Question: <URL> has the pretty source code listing.

Looking into the source code I get this HTML code.
'''
<pre class="brush: cpp; wrap-lines: false;">
#ifndef PROGRESSSTATE_H_
#define PROGRESSSTATE_H_
class ProgressState {
...
#endif /* PROGRESSSTATE_H_ */
</pre>
'''
It seems to me that the css does the magic. If so, what's the css should look like for having the source code listing?
If not, what's the way to have the source code in HTML?
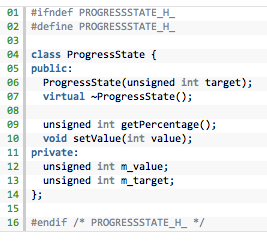
Answer: It is probably using a javascript highlighting library such as <URL>.
The javascript will pick up the CSS class name and use the 'brush' value to highlight the contents of the '<pre>' tag the way you see it.
It is done with lots of changes to the DOM - additional divs and spans with specific styles.